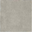
Piece: xx